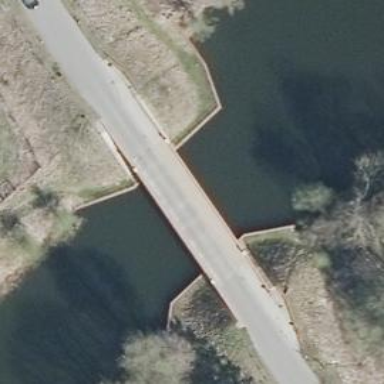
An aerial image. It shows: There is bridge in the image.